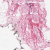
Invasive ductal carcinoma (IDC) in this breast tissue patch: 0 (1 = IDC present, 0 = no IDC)